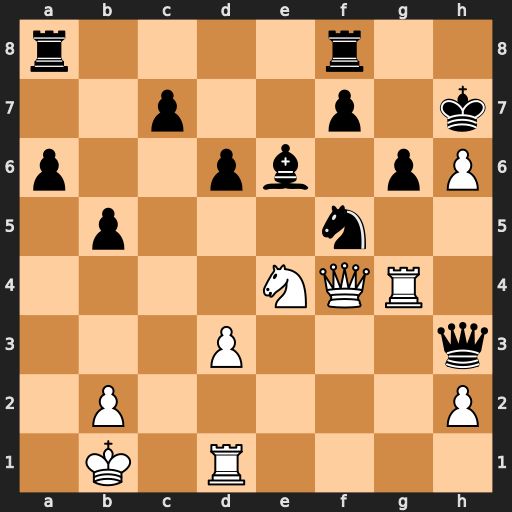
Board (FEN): r4r2/2p2p1k/p2pb1pP/1p3n2/4NQR1/3P3q/1P5P/1K1R4
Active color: w
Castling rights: -
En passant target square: -
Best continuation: Ng5+ Kg8 Nxh3